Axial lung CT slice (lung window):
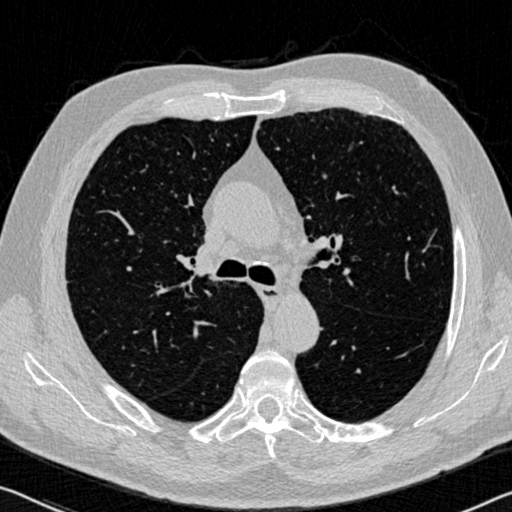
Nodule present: no